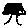
Label: tree